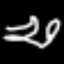
Label: squiggle